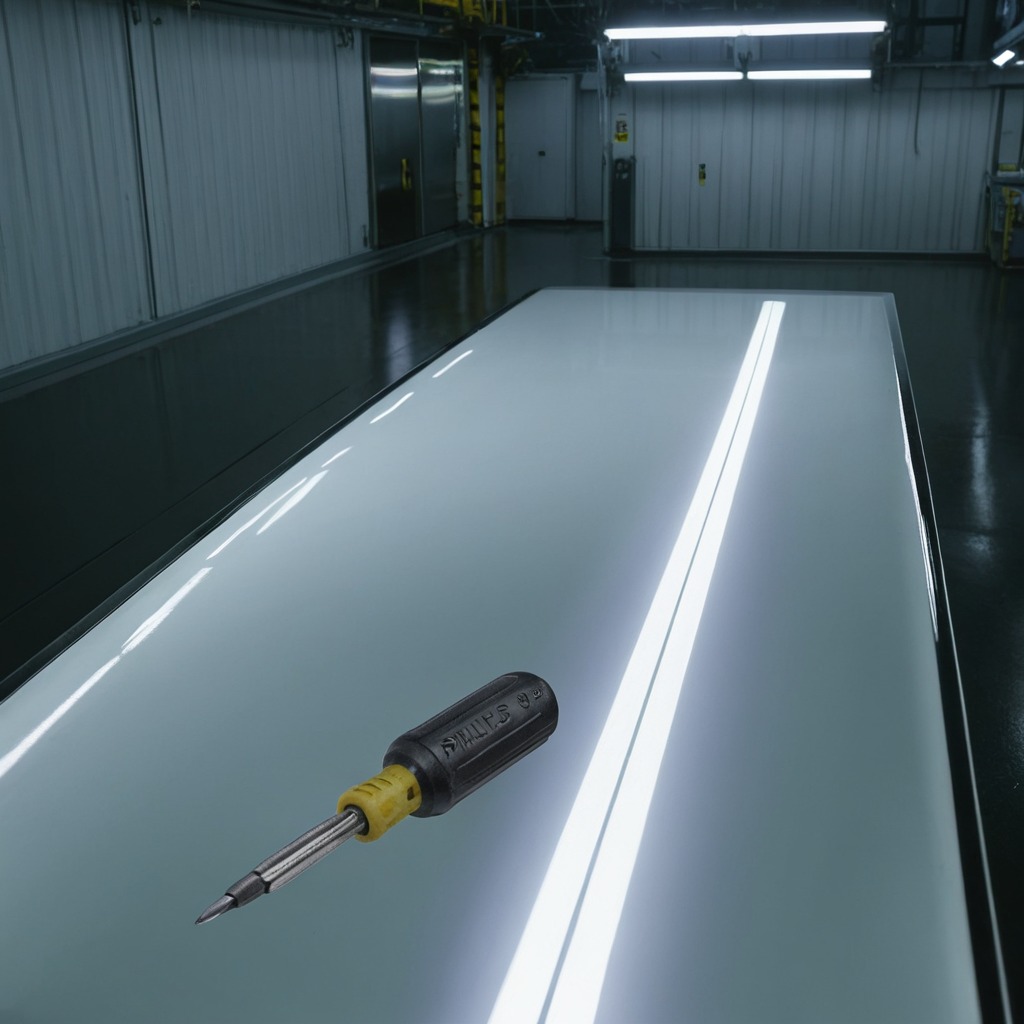
A screwdriver lying on a table in a ship maintenance bay industrial lighting.